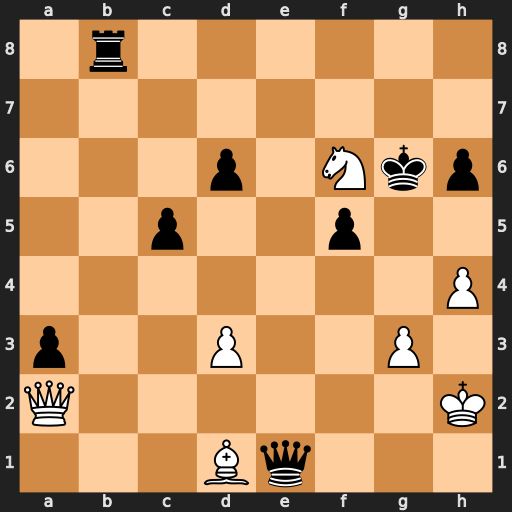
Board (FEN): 1r6/8/3p1Nkp/2p2p2/7P/p2P2P1/Q6K/3Bq3
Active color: w
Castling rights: -
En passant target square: -
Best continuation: Bh5+ Kxf6 Qf7+ Ke5 Qe7+ Kd4 Qxe1